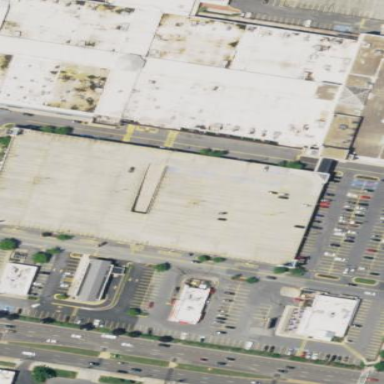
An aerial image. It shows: Multi-storey garage building used for parking.